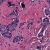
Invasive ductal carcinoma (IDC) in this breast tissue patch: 1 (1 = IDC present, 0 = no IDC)